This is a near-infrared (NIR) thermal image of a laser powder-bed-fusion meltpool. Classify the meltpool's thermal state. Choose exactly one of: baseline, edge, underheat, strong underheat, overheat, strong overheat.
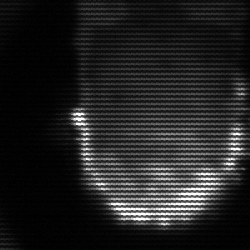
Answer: baseline